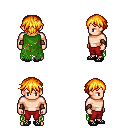
a pixel art fantasy rpg character, male body template, human, light skin, green tattered cape, red pants, light blonde short bangs hairstyle, leather bracers, ghillies, four views (front, back, left, right), 2x2 character sprite sheet, small pixel art, hard edges, no anti-aliasing